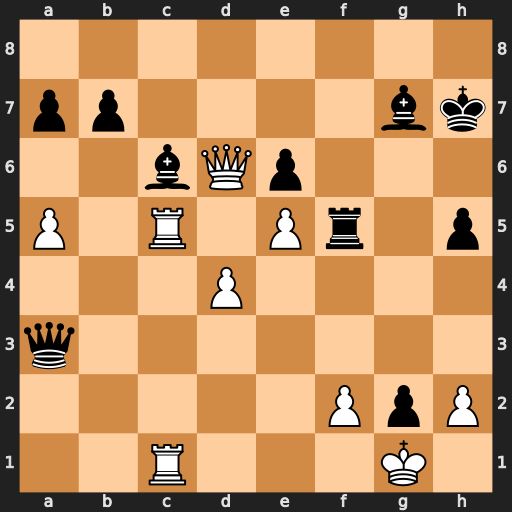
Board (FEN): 8/pp4bk/2bQp3/P1R1Pr1p/3P4/q7/5PpP/2R3K1
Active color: w
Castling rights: -
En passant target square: -
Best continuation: Rxc6 Qf3 R6c2